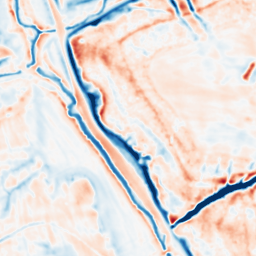
Category: multiscale
Decomposition family: dog_multiscale
Decomposition parameters: sigma_ratio: 1.4
n_scales: 5
base_sigma: 1
Upsampling method: edge_directed
Upsampling parameters: scale: 4
Upsampling scale: 4